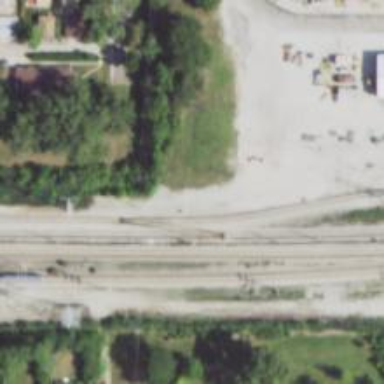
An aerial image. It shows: Yard area with electrified rail tracks.